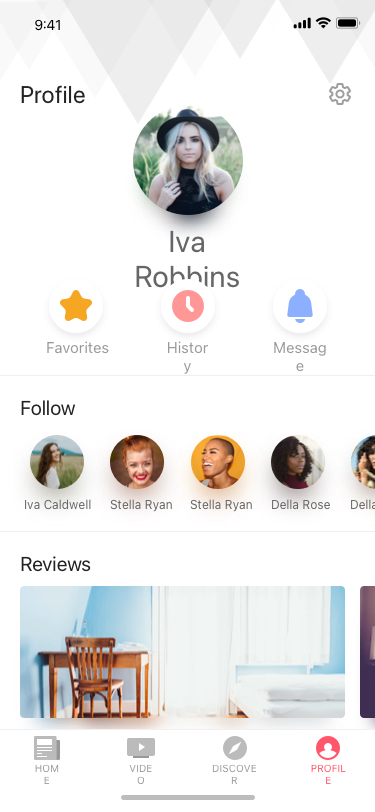
Text in this UI design:
Profile
Iva Robbins
Favorites
History
Message
Follow
Iva Caldwell
Stella Ryan
Stella Ryan
Della Rose
Della Rose
Reviews